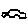
Label: car